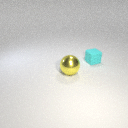
large yellow metal sphere to the left of small cyan rubber cube